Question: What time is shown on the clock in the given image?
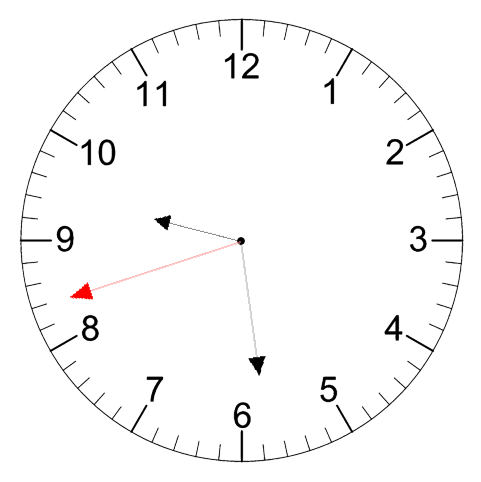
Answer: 09:28:42